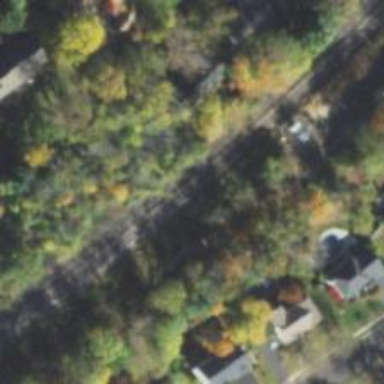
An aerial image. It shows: Railway track with electrified contact lines. This is siding track.